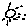
Label: sun